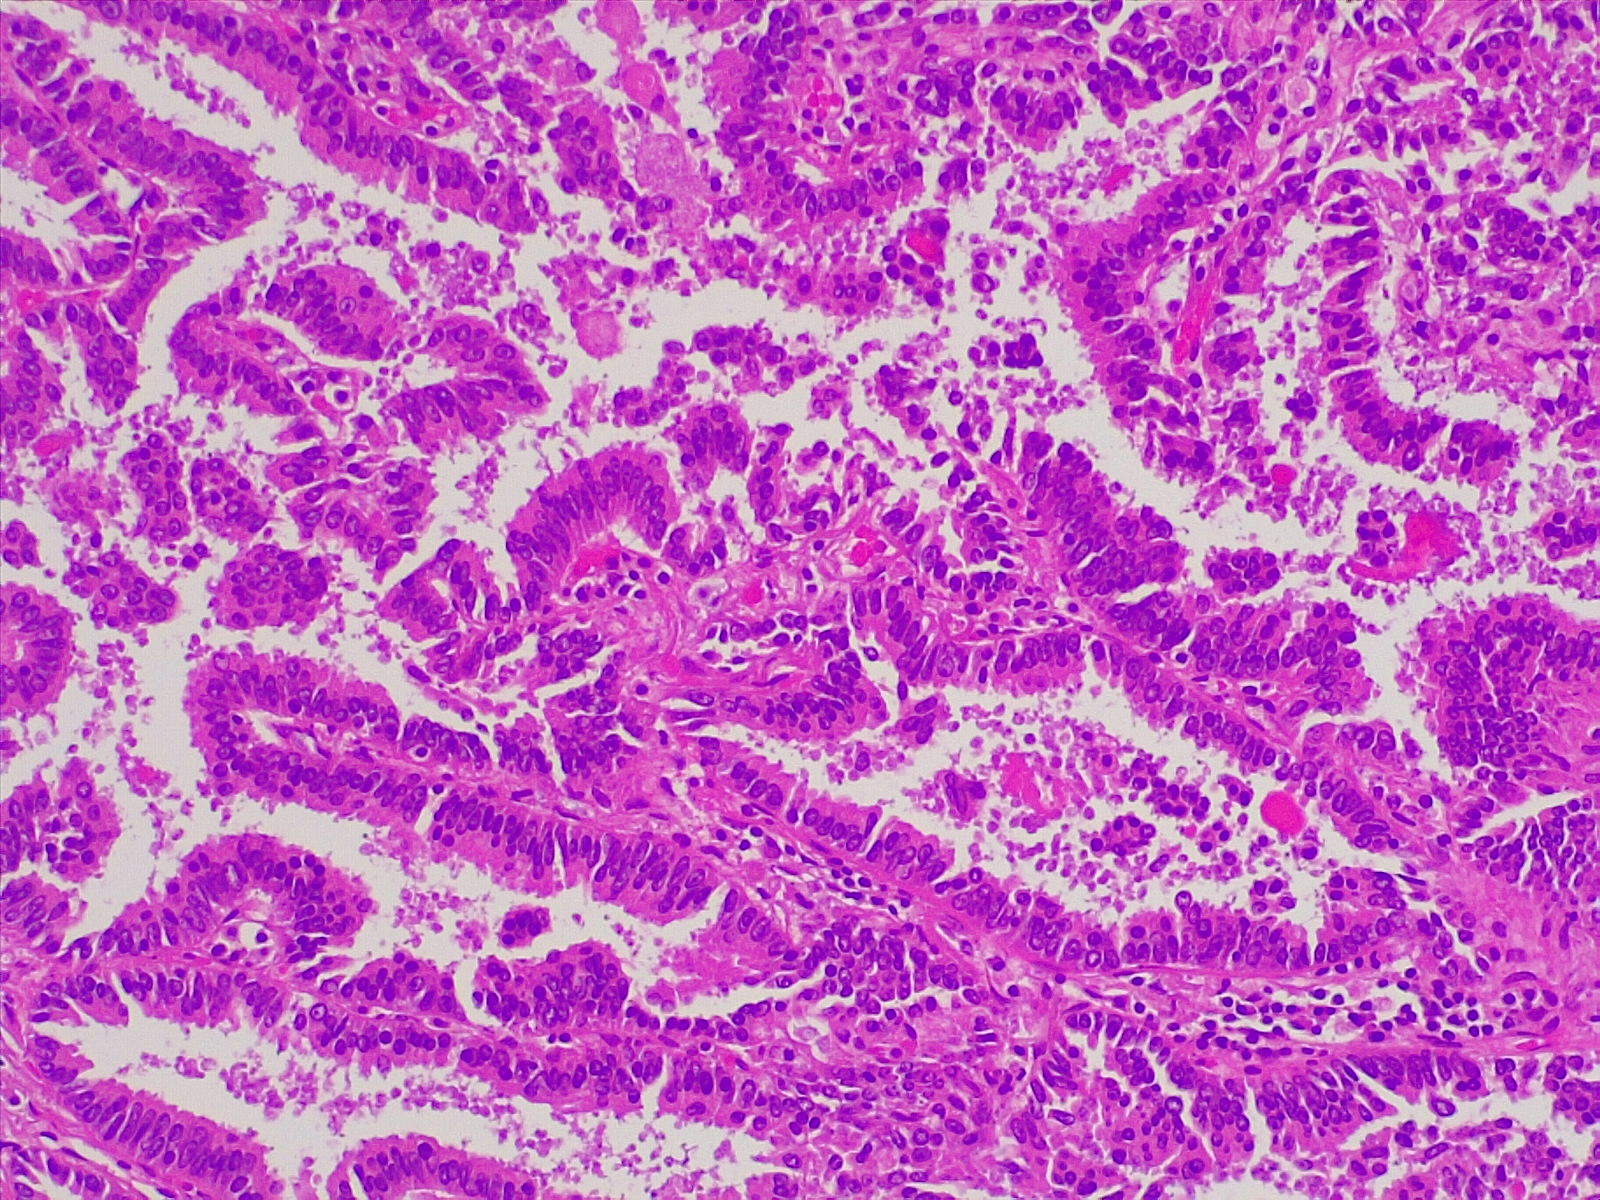
Label: lung adenocarcinoma, well differentiated